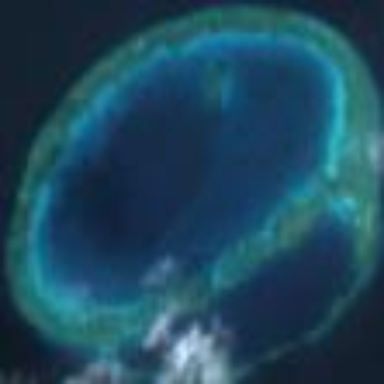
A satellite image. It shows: Coral reef in its natural habitat.